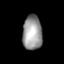
Tissue: lung
Cell type: Epithelial cells
Senescence score: 0.2261
Nuclear area (px): 664
Mean DAPI intensity: 152.366